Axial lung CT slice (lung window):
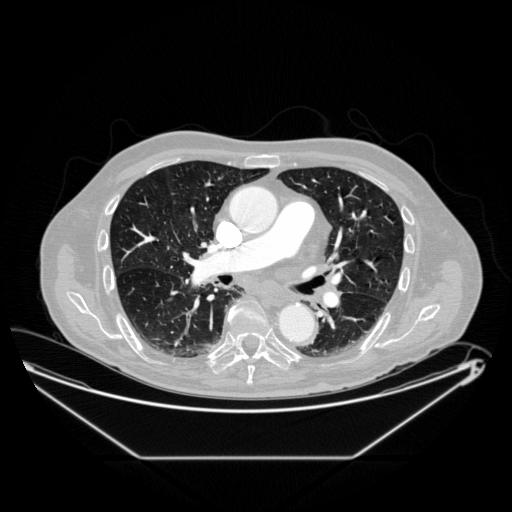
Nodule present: no